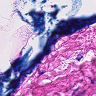
Metastatic tissue present: no